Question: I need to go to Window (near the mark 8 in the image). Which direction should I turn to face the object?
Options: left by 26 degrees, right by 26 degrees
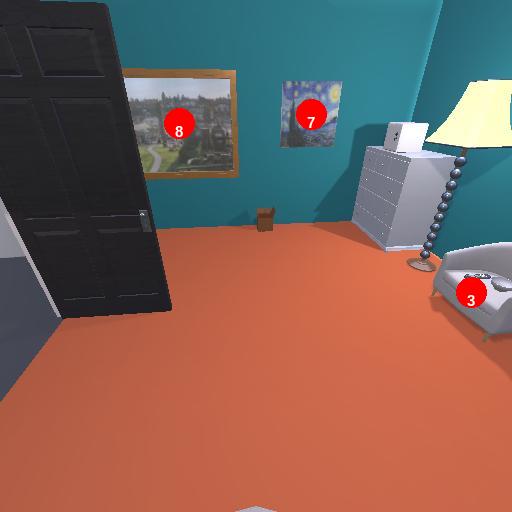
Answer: left by 26 degrees